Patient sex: M
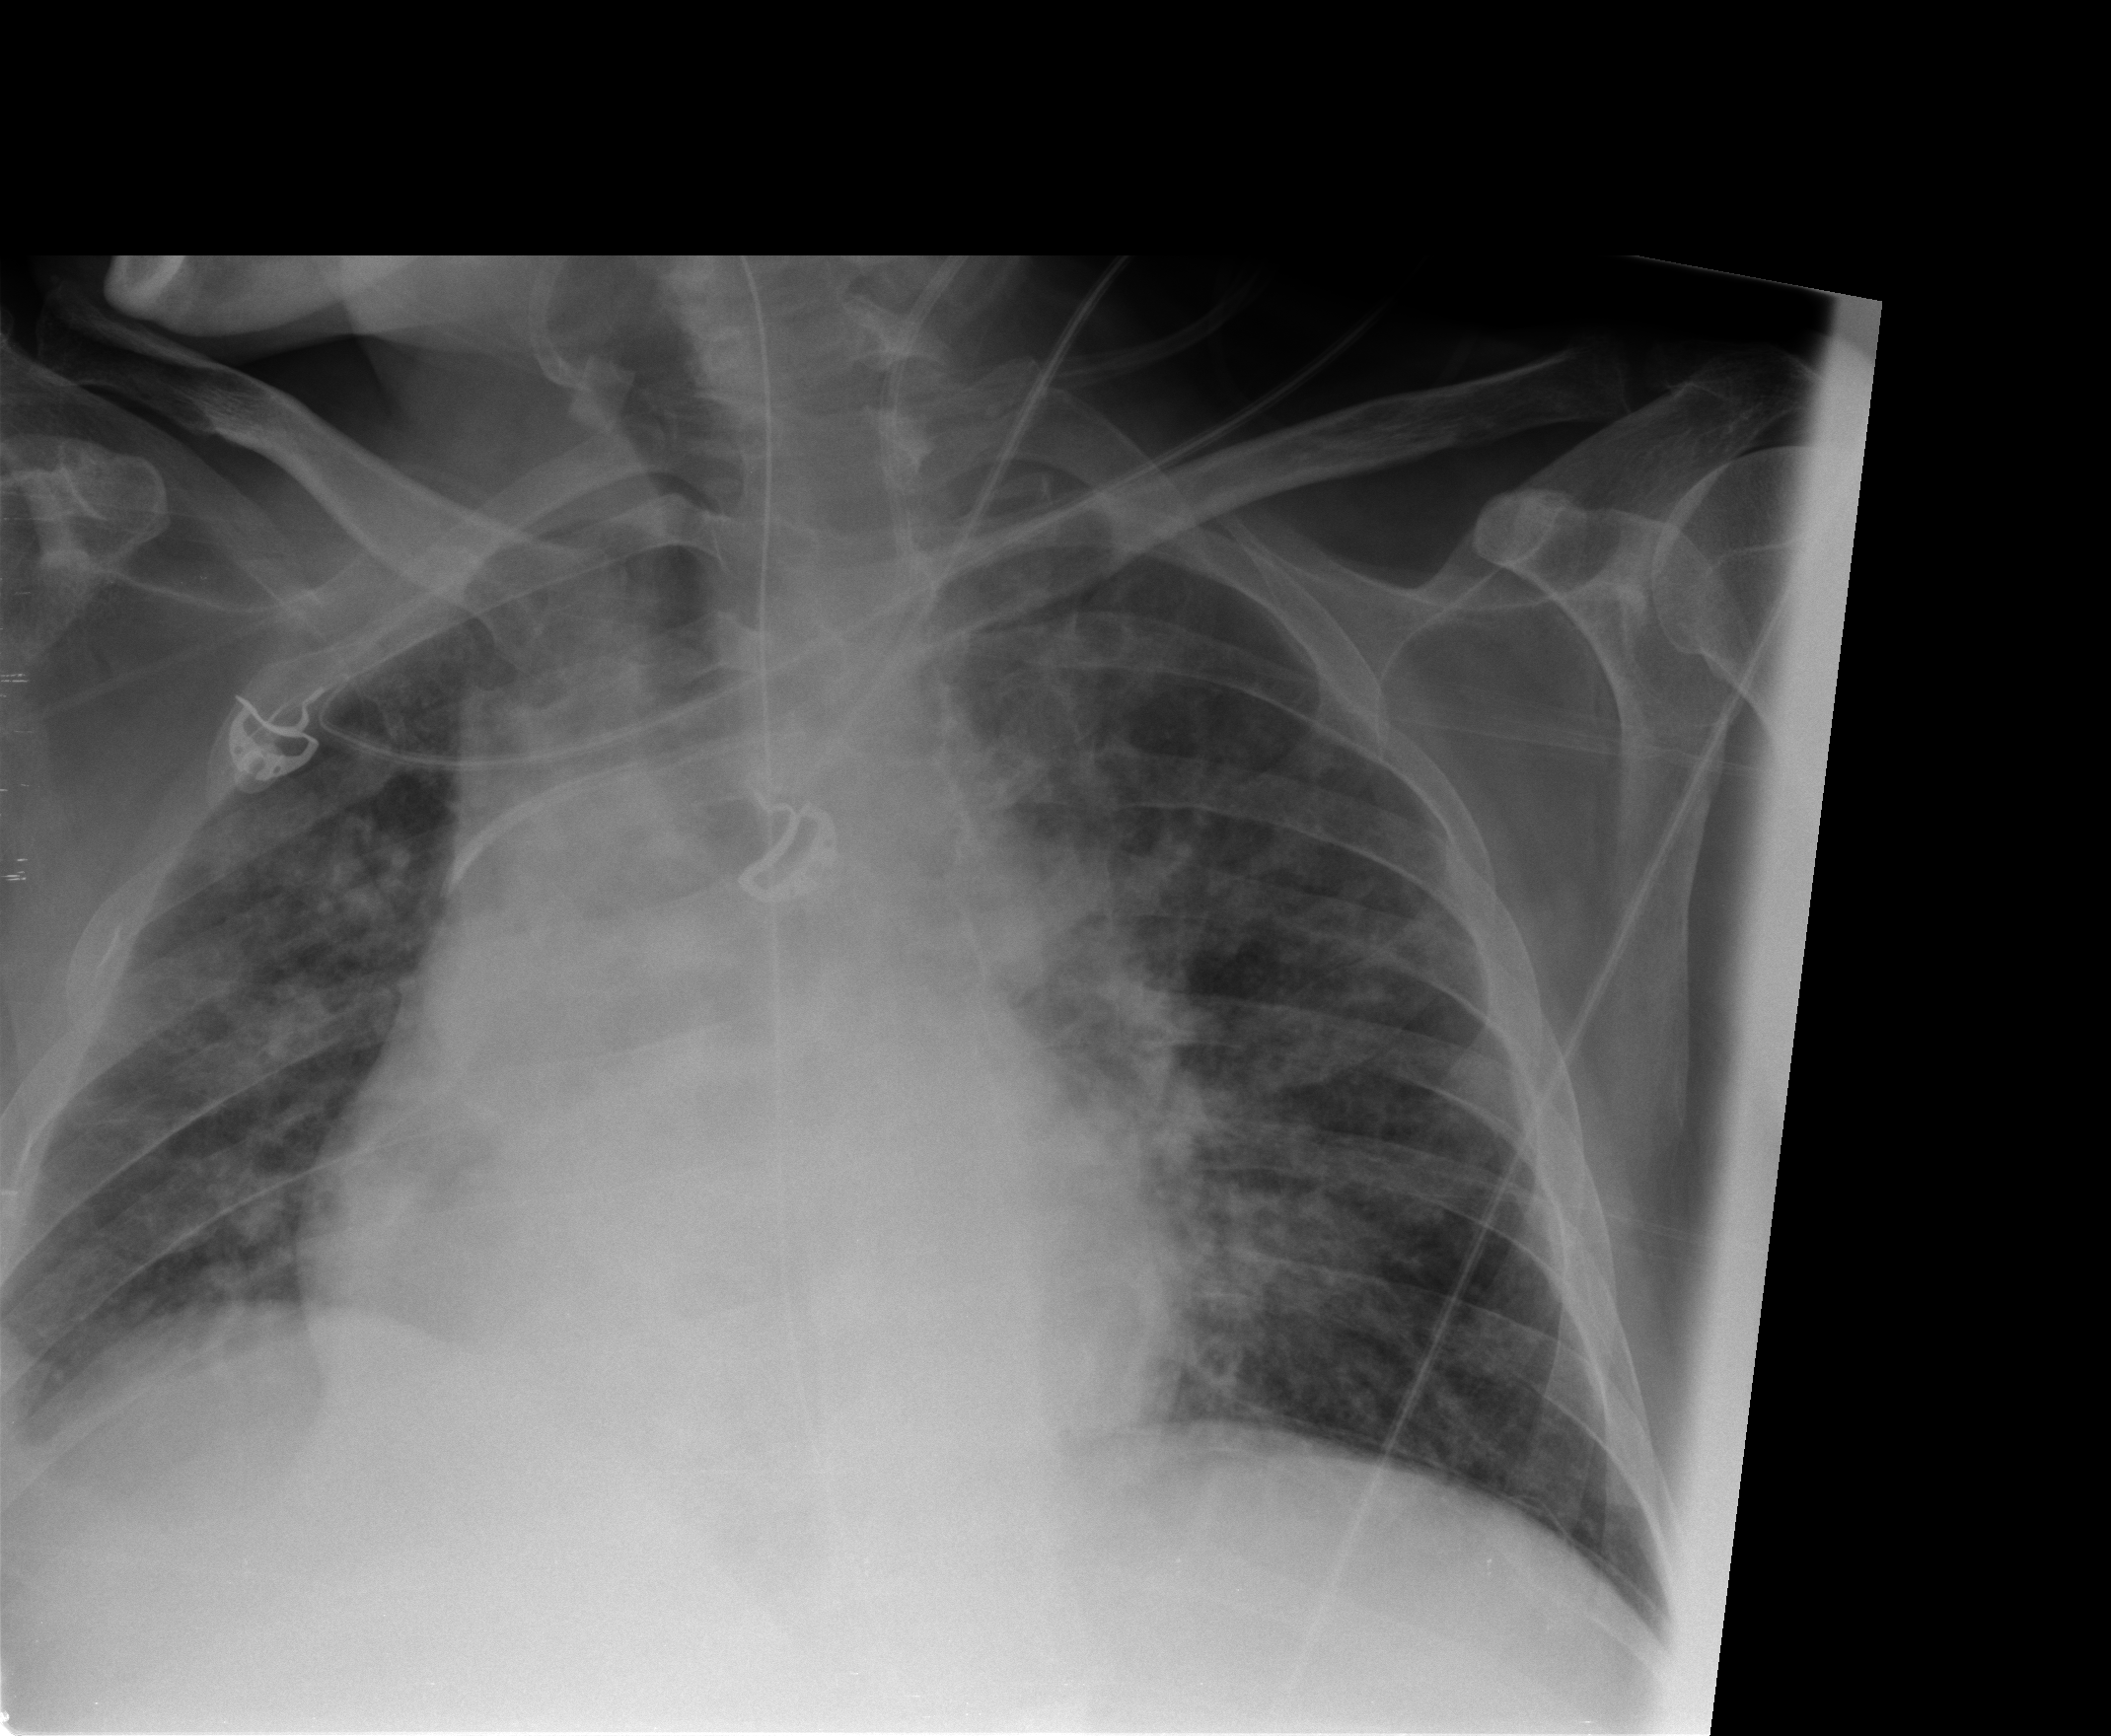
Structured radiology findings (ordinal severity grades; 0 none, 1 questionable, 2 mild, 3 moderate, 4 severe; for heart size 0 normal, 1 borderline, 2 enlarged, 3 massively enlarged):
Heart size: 1
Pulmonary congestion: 1
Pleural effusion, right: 2
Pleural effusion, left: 0
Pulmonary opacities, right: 1
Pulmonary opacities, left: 1
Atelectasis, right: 0
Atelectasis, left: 0